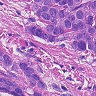
Metastatic tissue present: yes